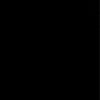
Label: dusty